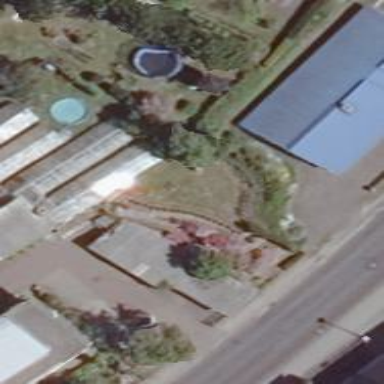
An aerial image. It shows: Greenhouse.